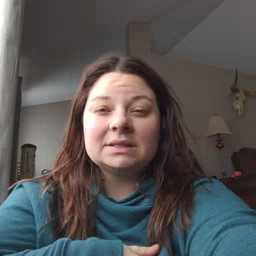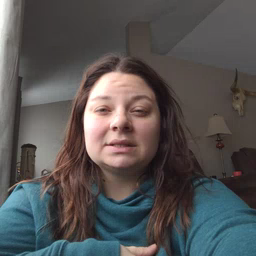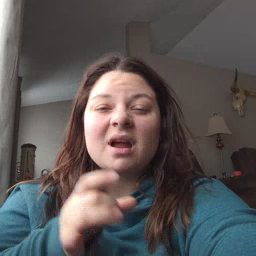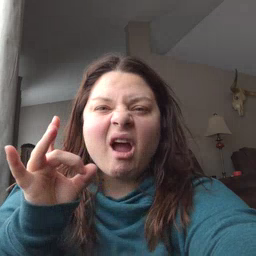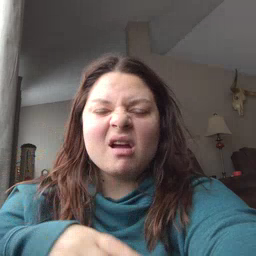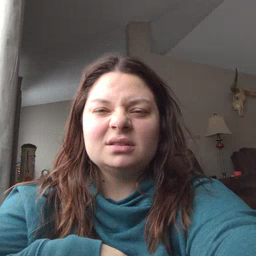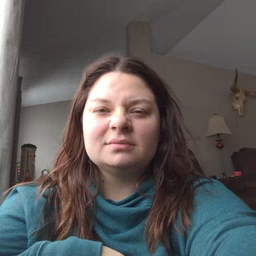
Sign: hate